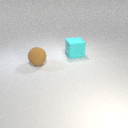
large cyan rubber cube behind large brown rubber sphere